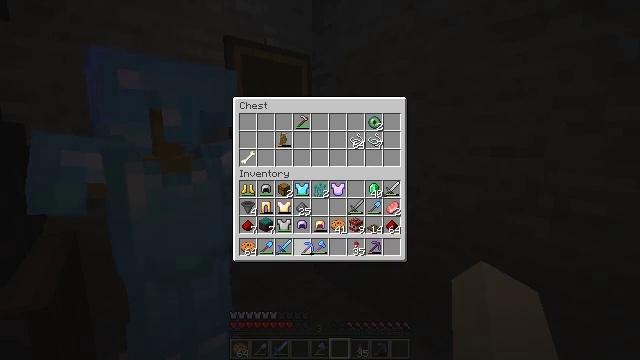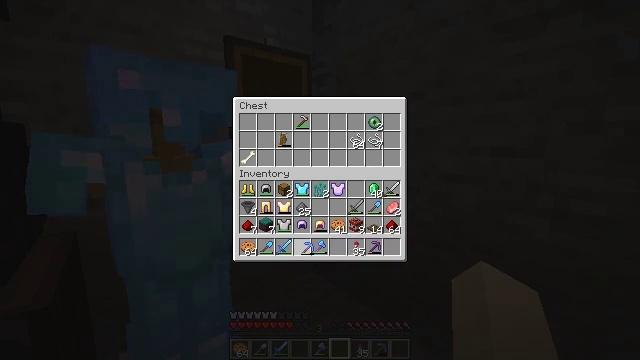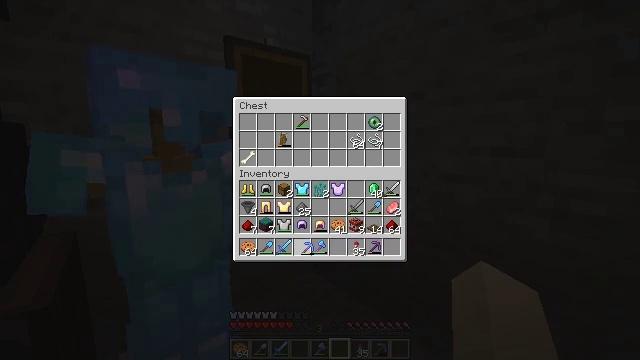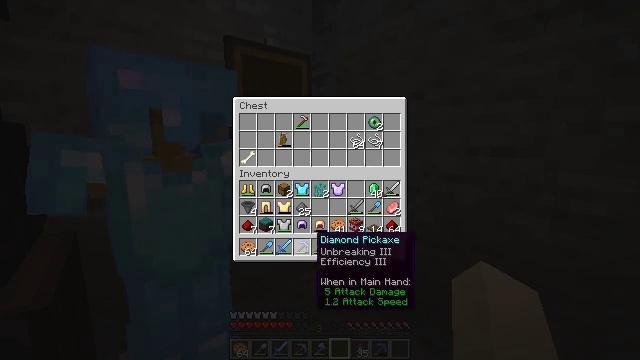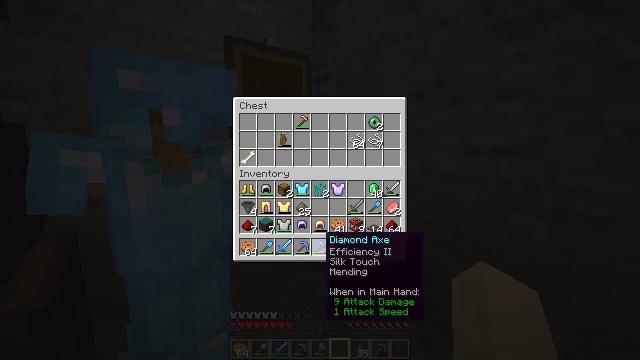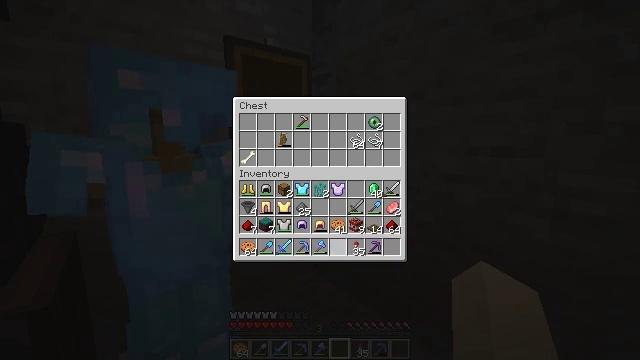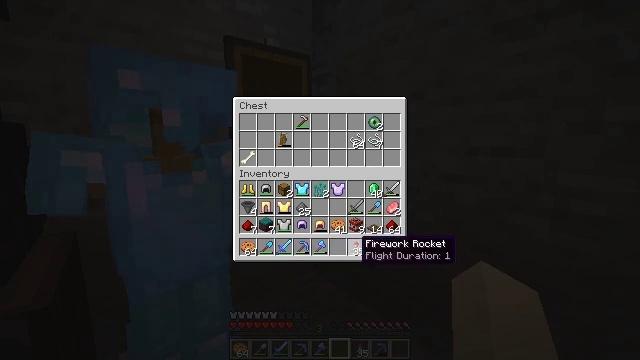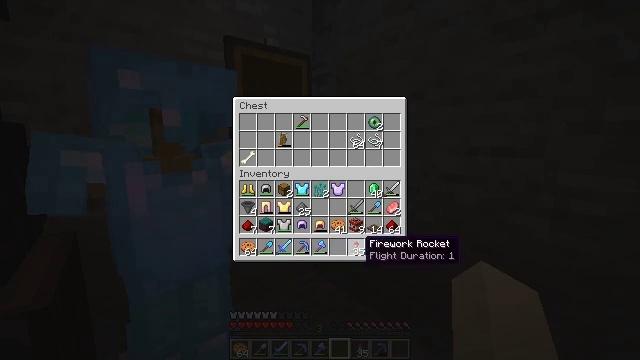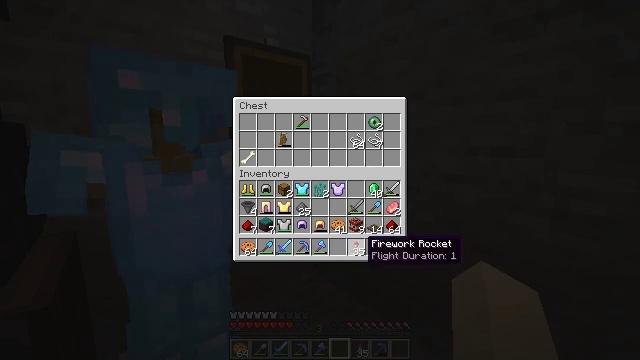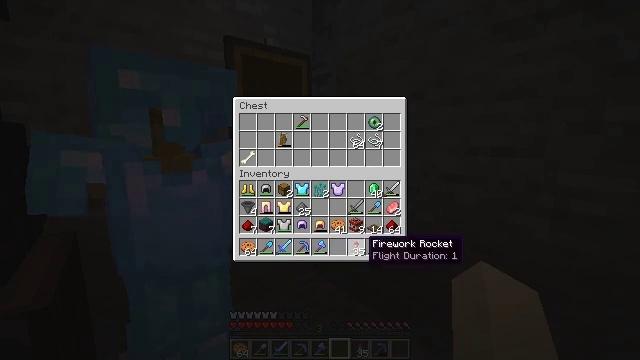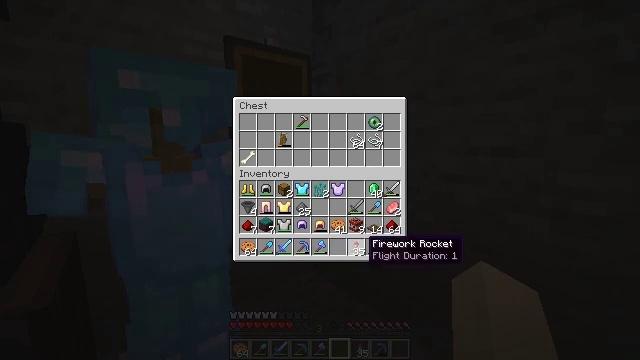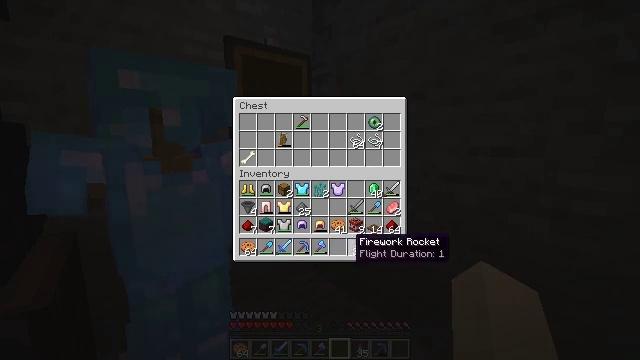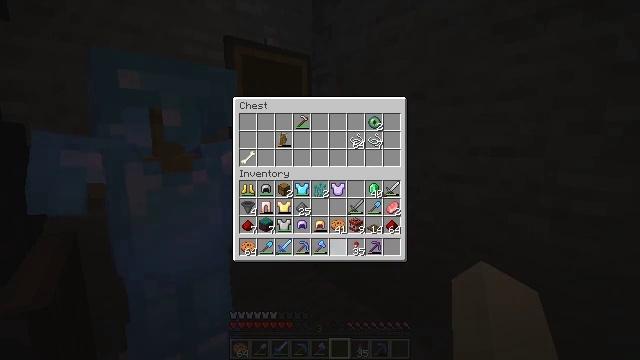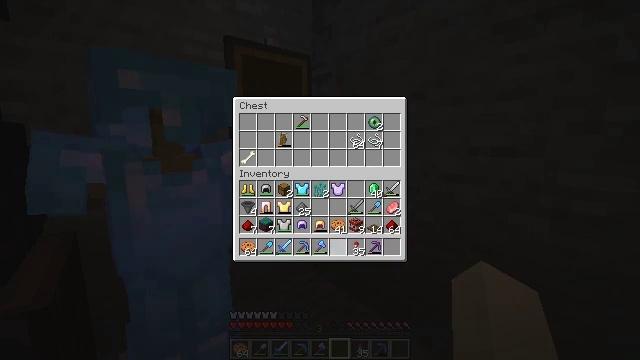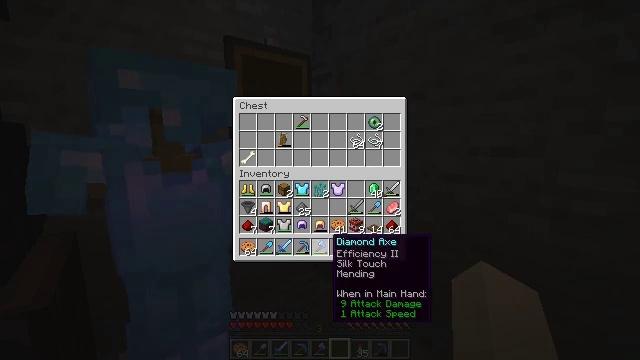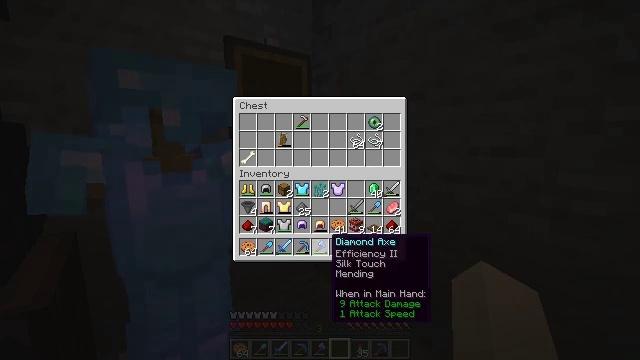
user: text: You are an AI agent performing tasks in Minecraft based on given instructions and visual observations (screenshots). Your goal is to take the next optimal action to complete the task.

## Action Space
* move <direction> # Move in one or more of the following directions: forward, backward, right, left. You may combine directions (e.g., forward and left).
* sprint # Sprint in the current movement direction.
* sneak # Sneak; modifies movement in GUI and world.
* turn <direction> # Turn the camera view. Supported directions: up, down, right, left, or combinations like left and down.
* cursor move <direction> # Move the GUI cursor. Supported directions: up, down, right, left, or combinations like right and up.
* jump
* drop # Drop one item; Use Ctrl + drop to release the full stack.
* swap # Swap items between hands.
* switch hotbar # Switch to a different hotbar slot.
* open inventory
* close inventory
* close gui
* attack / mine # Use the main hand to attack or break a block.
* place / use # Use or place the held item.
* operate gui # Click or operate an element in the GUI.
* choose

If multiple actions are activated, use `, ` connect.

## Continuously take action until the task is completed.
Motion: motion action
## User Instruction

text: Craft a golden carrot.
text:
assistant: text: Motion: attack / mine
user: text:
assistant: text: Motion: attack / mine
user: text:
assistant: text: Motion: no_op
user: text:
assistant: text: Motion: turn right
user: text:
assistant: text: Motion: turn right
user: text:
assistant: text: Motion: turn right
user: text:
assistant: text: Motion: no_op
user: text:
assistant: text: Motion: no_op
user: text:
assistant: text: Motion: no_op
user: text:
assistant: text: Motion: no_op
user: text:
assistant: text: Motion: turn left
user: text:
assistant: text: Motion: turn left
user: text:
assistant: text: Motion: no_op
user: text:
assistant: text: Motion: no_op
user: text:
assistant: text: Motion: no_op
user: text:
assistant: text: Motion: no_op
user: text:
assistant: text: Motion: no_op
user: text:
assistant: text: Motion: no_op
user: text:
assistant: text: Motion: turn right
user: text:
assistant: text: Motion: turn right
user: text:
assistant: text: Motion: no_op
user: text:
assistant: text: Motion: no_op
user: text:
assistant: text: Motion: no_op
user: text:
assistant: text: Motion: no_op
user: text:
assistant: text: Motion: no_op
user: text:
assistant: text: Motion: no_op
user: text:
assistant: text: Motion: no_op
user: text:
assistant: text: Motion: no_op
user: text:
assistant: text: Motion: no_op
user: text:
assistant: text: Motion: no_op